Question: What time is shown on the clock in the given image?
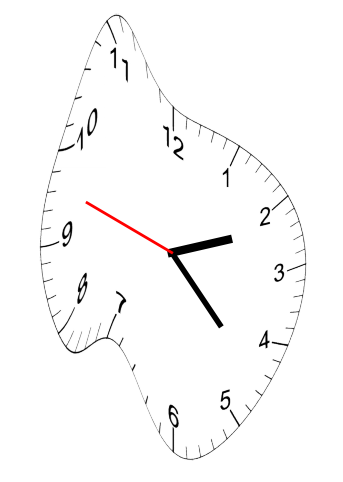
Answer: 02:22:48